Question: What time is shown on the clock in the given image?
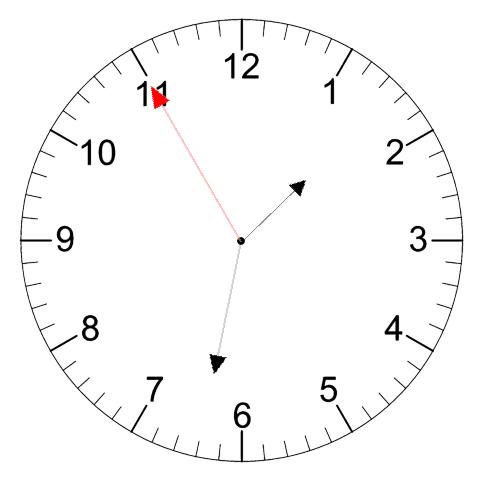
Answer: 01:31:55